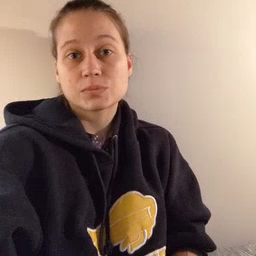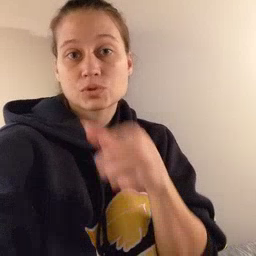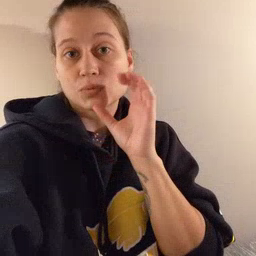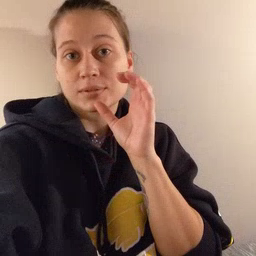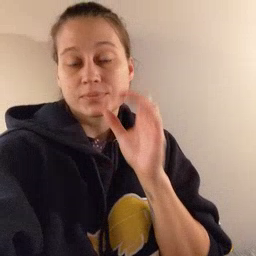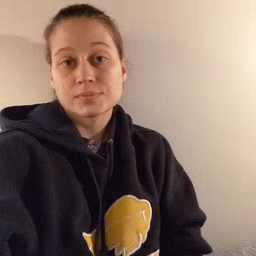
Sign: drink